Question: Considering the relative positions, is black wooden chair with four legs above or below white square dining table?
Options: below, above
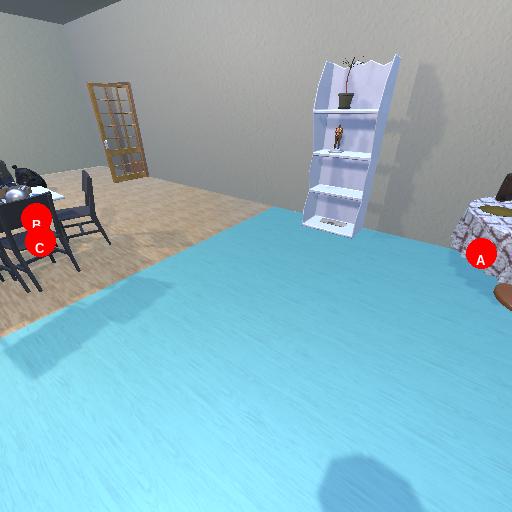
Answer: below